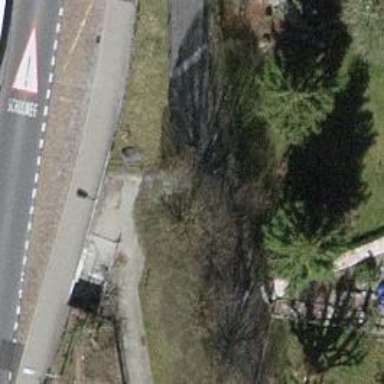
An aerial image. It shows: Set of steps on the road.